Interaction volume radius: 5 \u00c5
Interaction volume height: 30 \u00c5
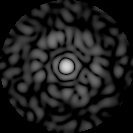
Disorder parameter: 0.8285